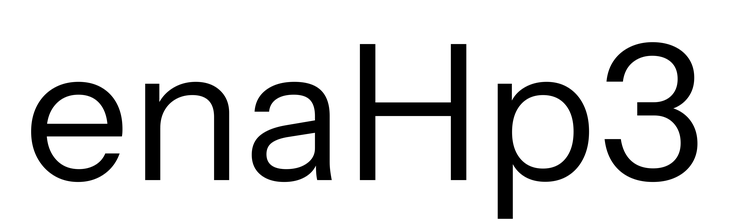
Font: InstrumentSans_Regular